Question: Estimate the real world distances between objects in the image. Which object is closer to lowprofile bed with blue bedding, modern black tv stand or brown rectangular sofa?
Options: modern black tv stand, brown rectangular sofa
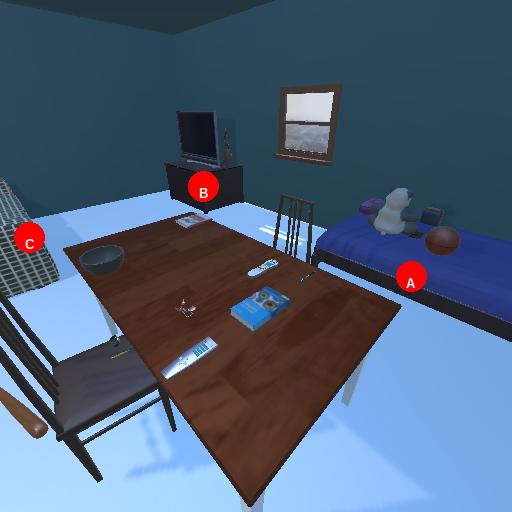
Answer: modern black tv stand